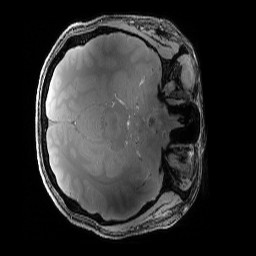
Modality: PDw
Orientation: axial
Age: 24
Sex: female
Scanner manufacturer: siemens
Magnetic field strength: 6.98 T
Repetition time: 1.44 s
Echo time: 0.00252 s